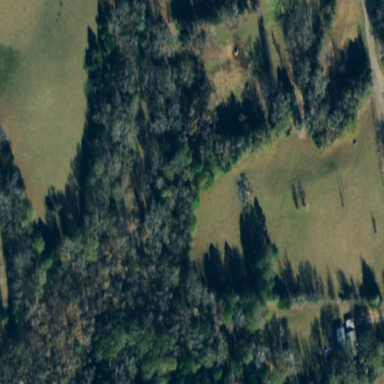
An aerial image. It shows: Pasture area used as meadow.